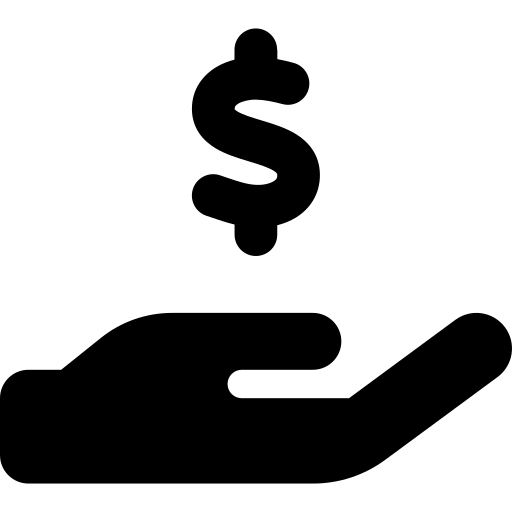
Tags: icon, FontAwesome, fa-icon, solid, hand, holding, dollar